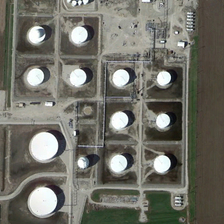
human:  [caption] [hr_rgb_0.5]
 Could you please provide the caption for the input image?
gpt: many storage tanks are near a small piece of green meadow .

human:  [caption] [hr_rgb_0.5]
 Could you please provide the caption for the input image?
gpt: many storage tanks are near a small piece of green meadow .

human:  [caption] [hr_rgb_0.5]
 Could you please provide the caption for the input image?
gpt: many storage tanks are near a small piece of green meadow .

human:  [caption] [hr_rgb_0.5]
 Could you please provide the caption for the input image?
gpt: many storage tanks are near a small piece of green meadow .

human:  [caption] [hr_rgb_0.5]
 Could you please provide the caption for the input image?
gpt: many storage tanks are near a small piece of green meadow .